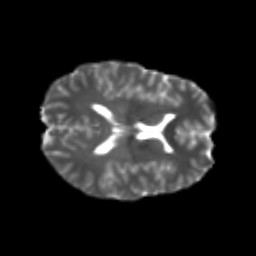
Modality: T2w
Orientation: axial
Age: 24
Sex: female
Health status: healthy
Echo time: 0.074 s